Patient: sex F, age 66
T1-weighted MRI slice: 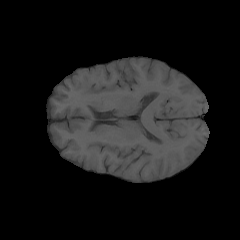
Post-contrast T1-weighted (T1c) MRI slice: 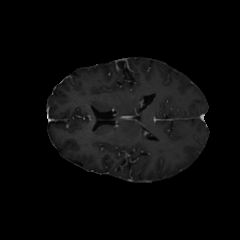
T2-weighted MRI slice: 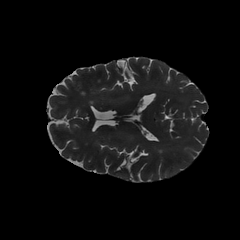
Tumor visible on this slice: no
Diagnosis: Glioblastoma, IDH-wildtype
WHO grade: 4